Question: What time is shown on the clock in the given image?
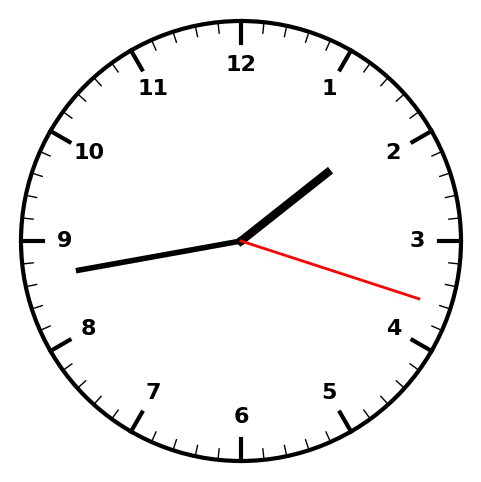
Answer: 01:43:18